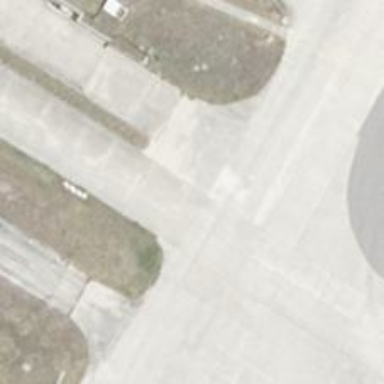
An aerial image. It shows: Service road with concrete surface.